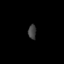
Tissue: skin
Cell type: Epithelial cells
Senescence score: 0.6972
Nuclear area (px): 116
Mean DAPI intensity: 63.578